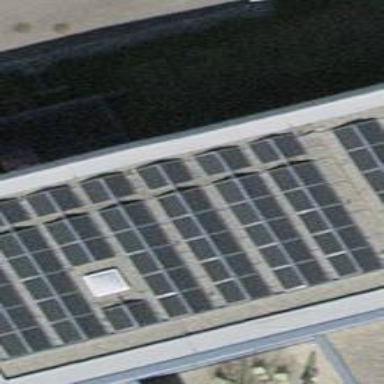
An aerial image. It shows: Solar power generator utilizing photovoltaic technology with solar photovoltaic panels.